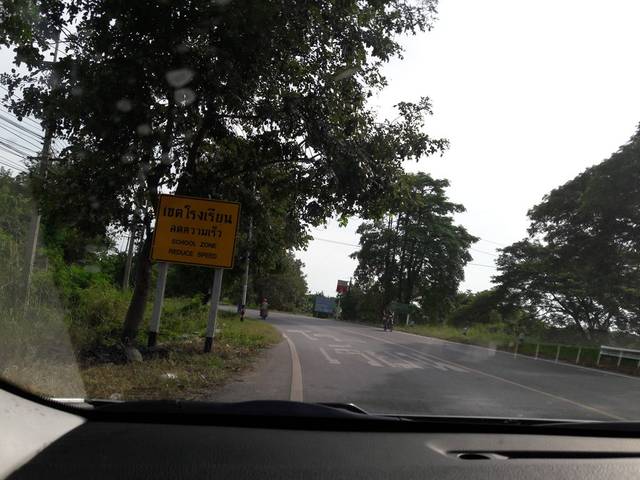
Region: Thailand
Coordinates: 14.588, 100.444